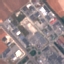
Land use / land cover: Industrial